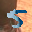
Label: 5